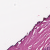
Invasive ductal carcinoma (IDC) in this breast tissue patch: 0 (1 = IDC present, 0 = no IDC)